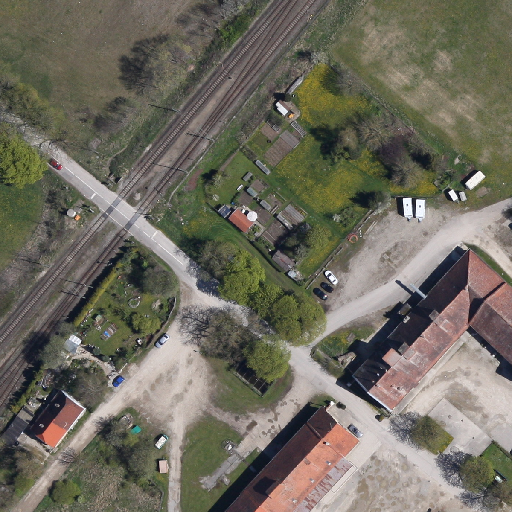
Referring expression: impervious surface